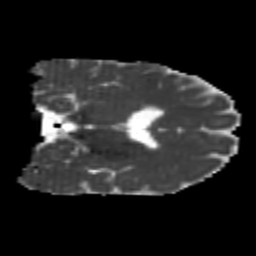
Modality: MD
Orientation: coronal
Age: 22
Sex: male
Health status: healthy
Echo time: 0.074 s